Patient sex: M
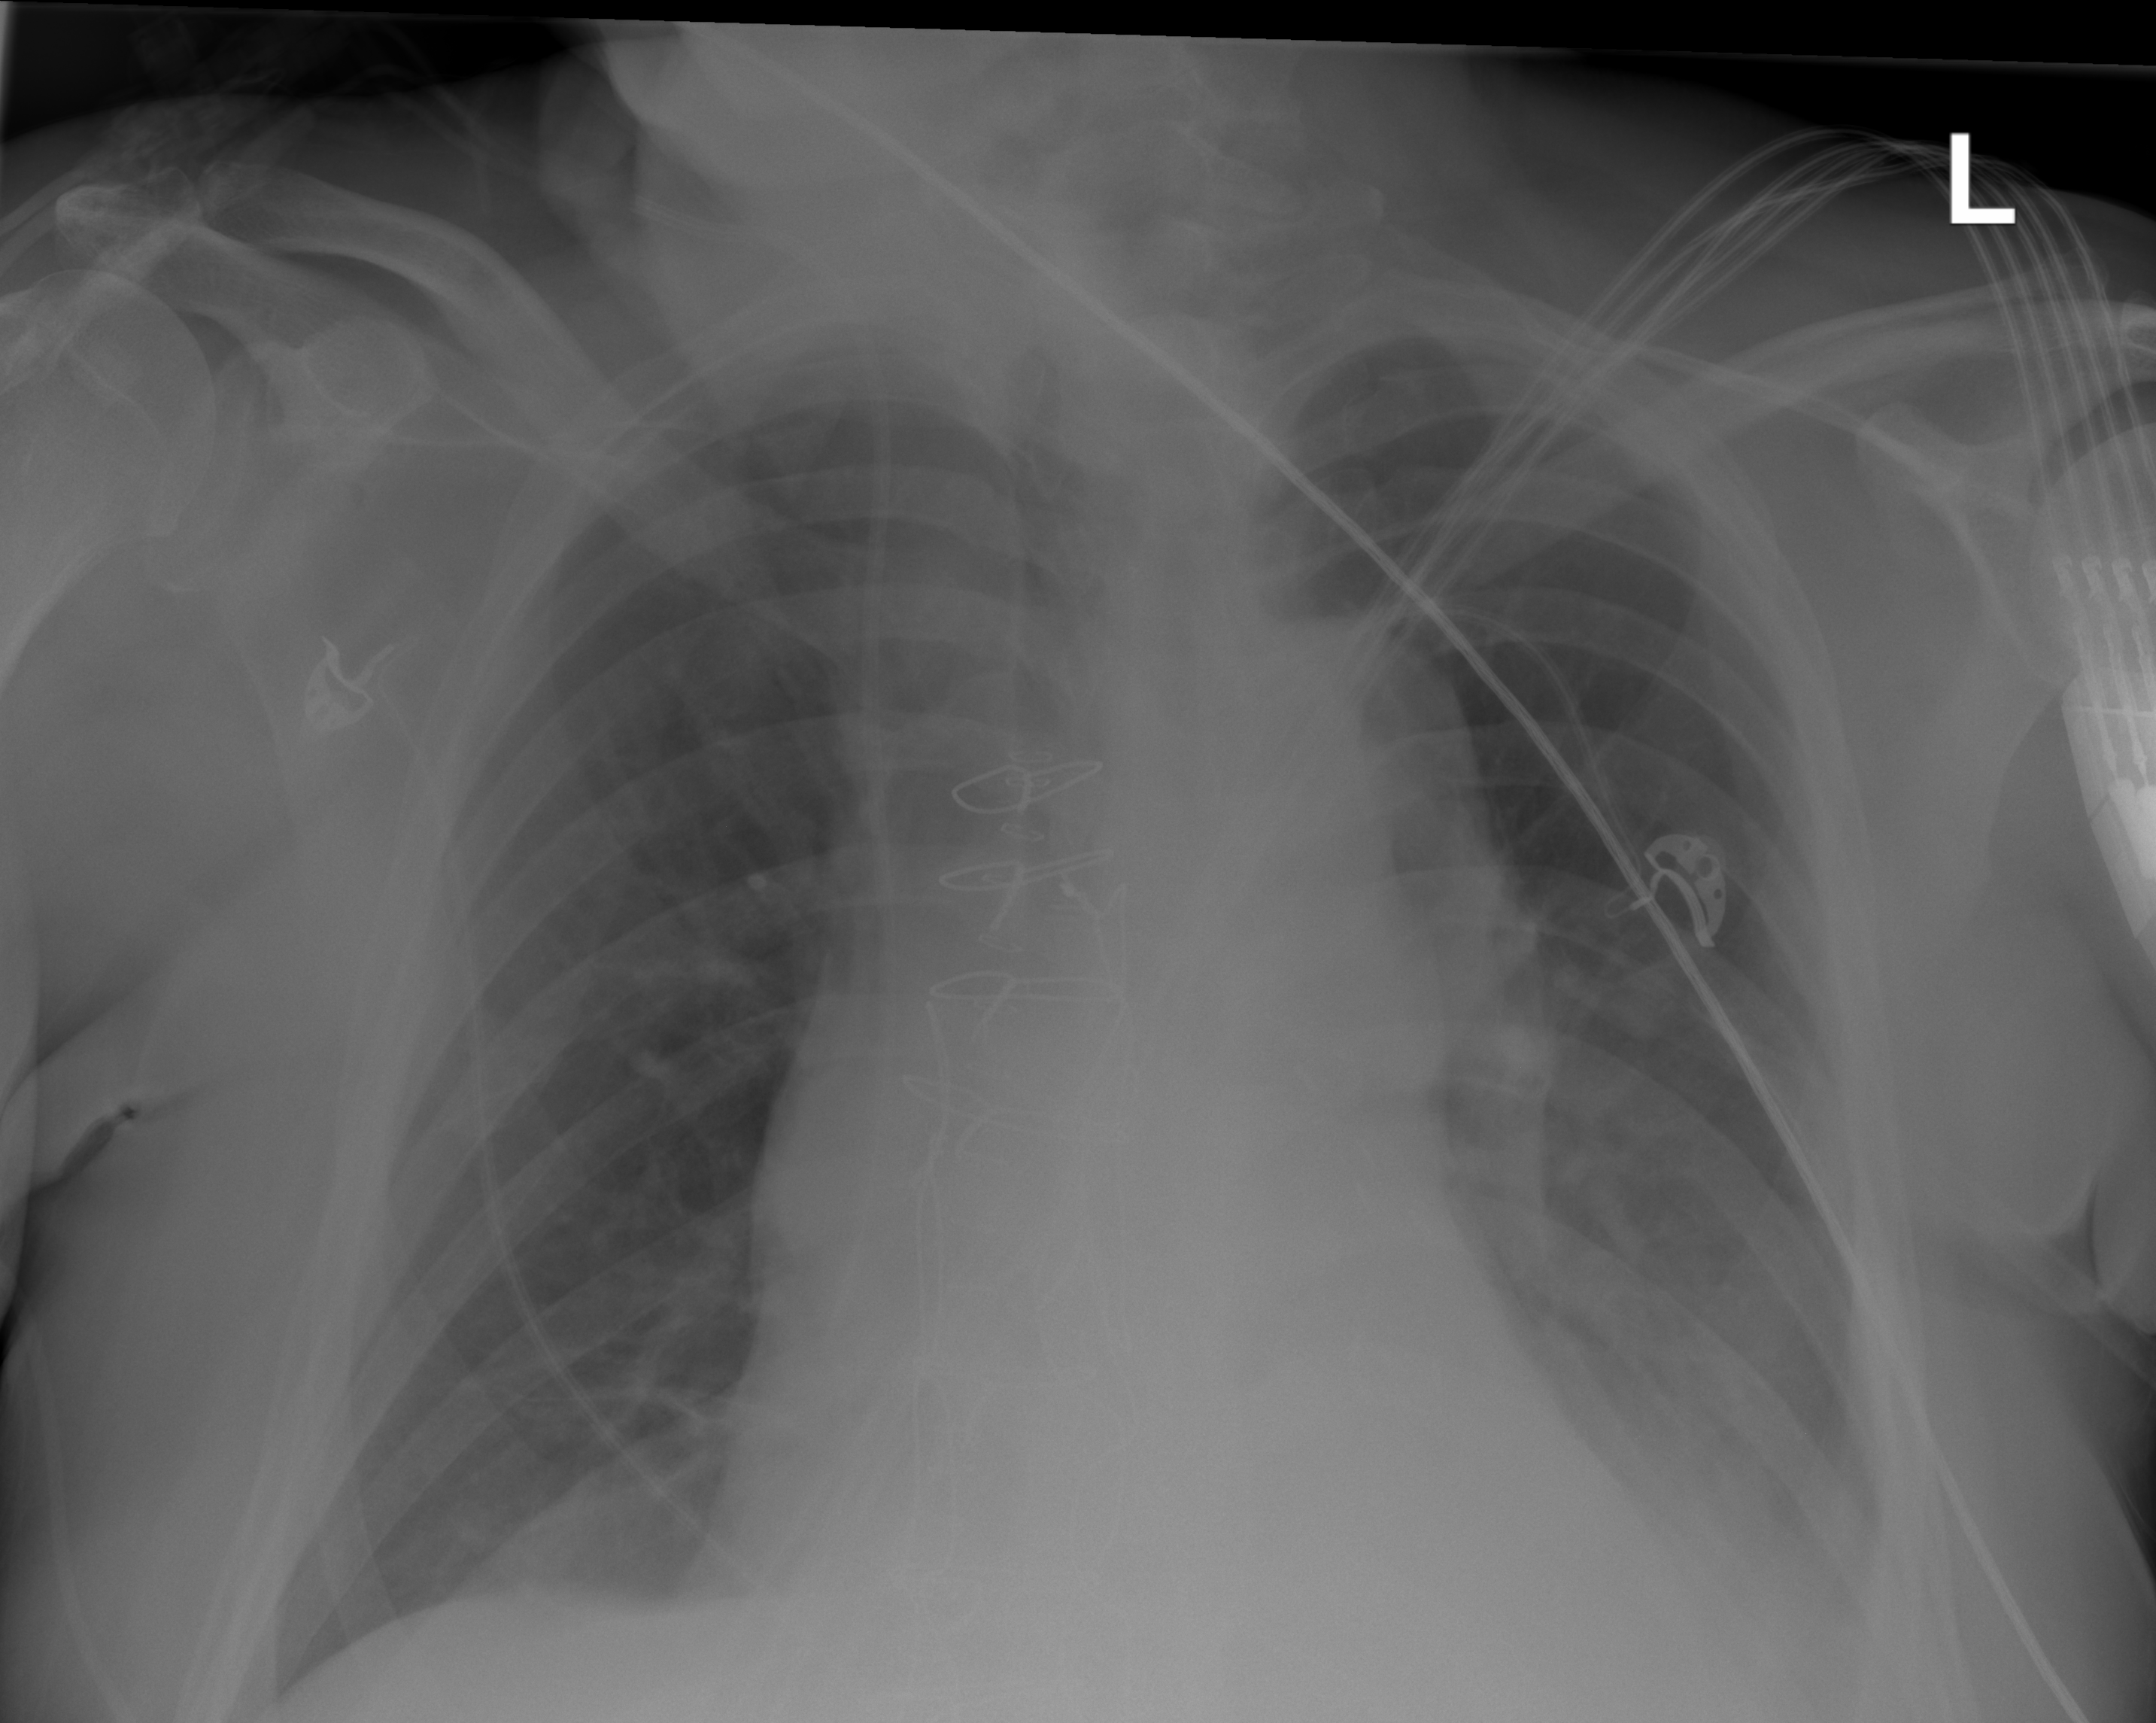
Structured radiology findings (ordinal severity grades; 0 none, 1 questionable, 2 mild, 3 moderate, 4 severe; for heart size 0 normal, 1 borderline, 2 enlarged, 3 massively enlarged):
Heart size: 2
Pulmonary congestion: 0
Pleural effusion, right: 1
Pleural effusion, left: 2
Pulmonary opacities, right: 0
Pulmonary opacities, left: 0
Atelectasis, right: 1
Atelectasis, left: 2